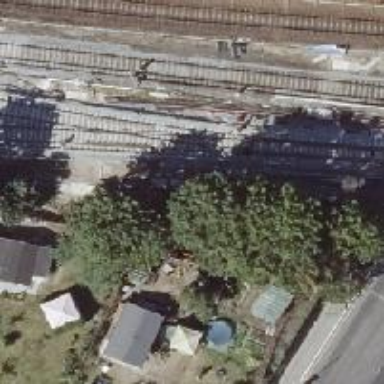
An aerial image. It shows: Railway milestone.